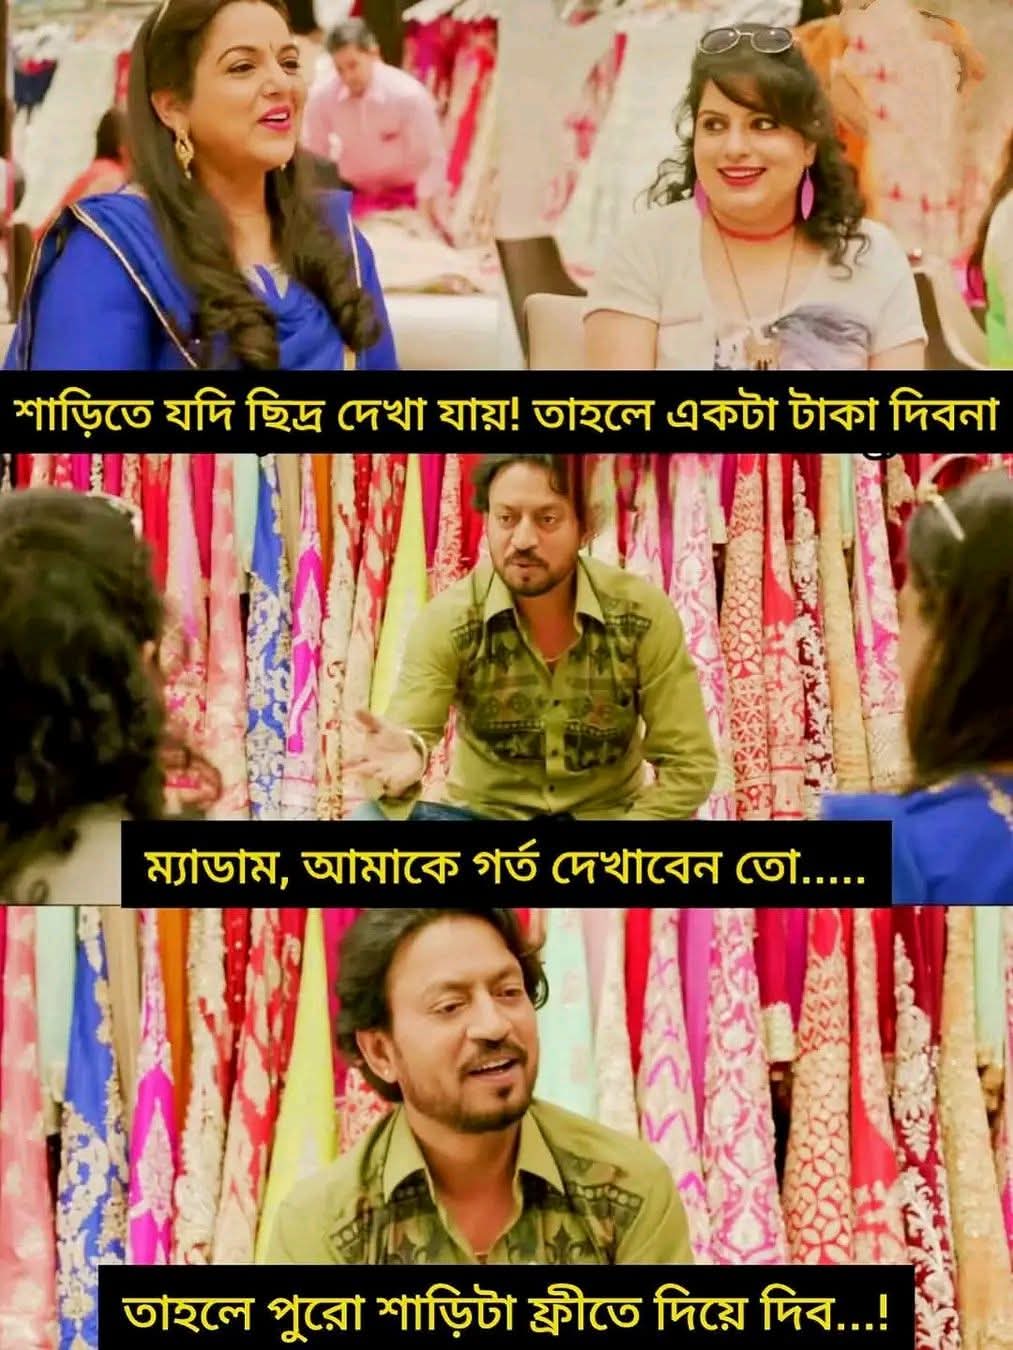
Text: শাড়িতে যদি ছিদ্র দেখা যায়! তাহলে একটা টাকা দিবনা
ম্যাডাম, আমাকে গর্ত দেখাবেন তো.....
তাহলে পুরো শাড়িটা ফ্রীতে দিয়ে দিব...!
Label: Non Hate